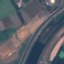
Land use / land cover: River